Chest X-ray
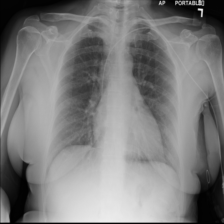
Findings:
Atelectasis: negative
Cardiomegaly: negative
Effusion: negative
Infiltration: negative
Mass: negative
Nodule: negative
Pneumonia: negative
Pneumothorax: negative
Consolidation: negative
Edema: negative
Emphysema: negative
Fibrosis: negative
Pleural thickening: negative
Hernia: negative